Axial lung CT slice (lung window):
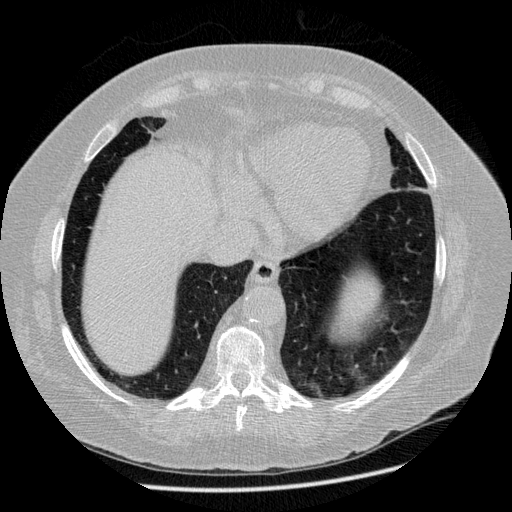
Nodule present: no